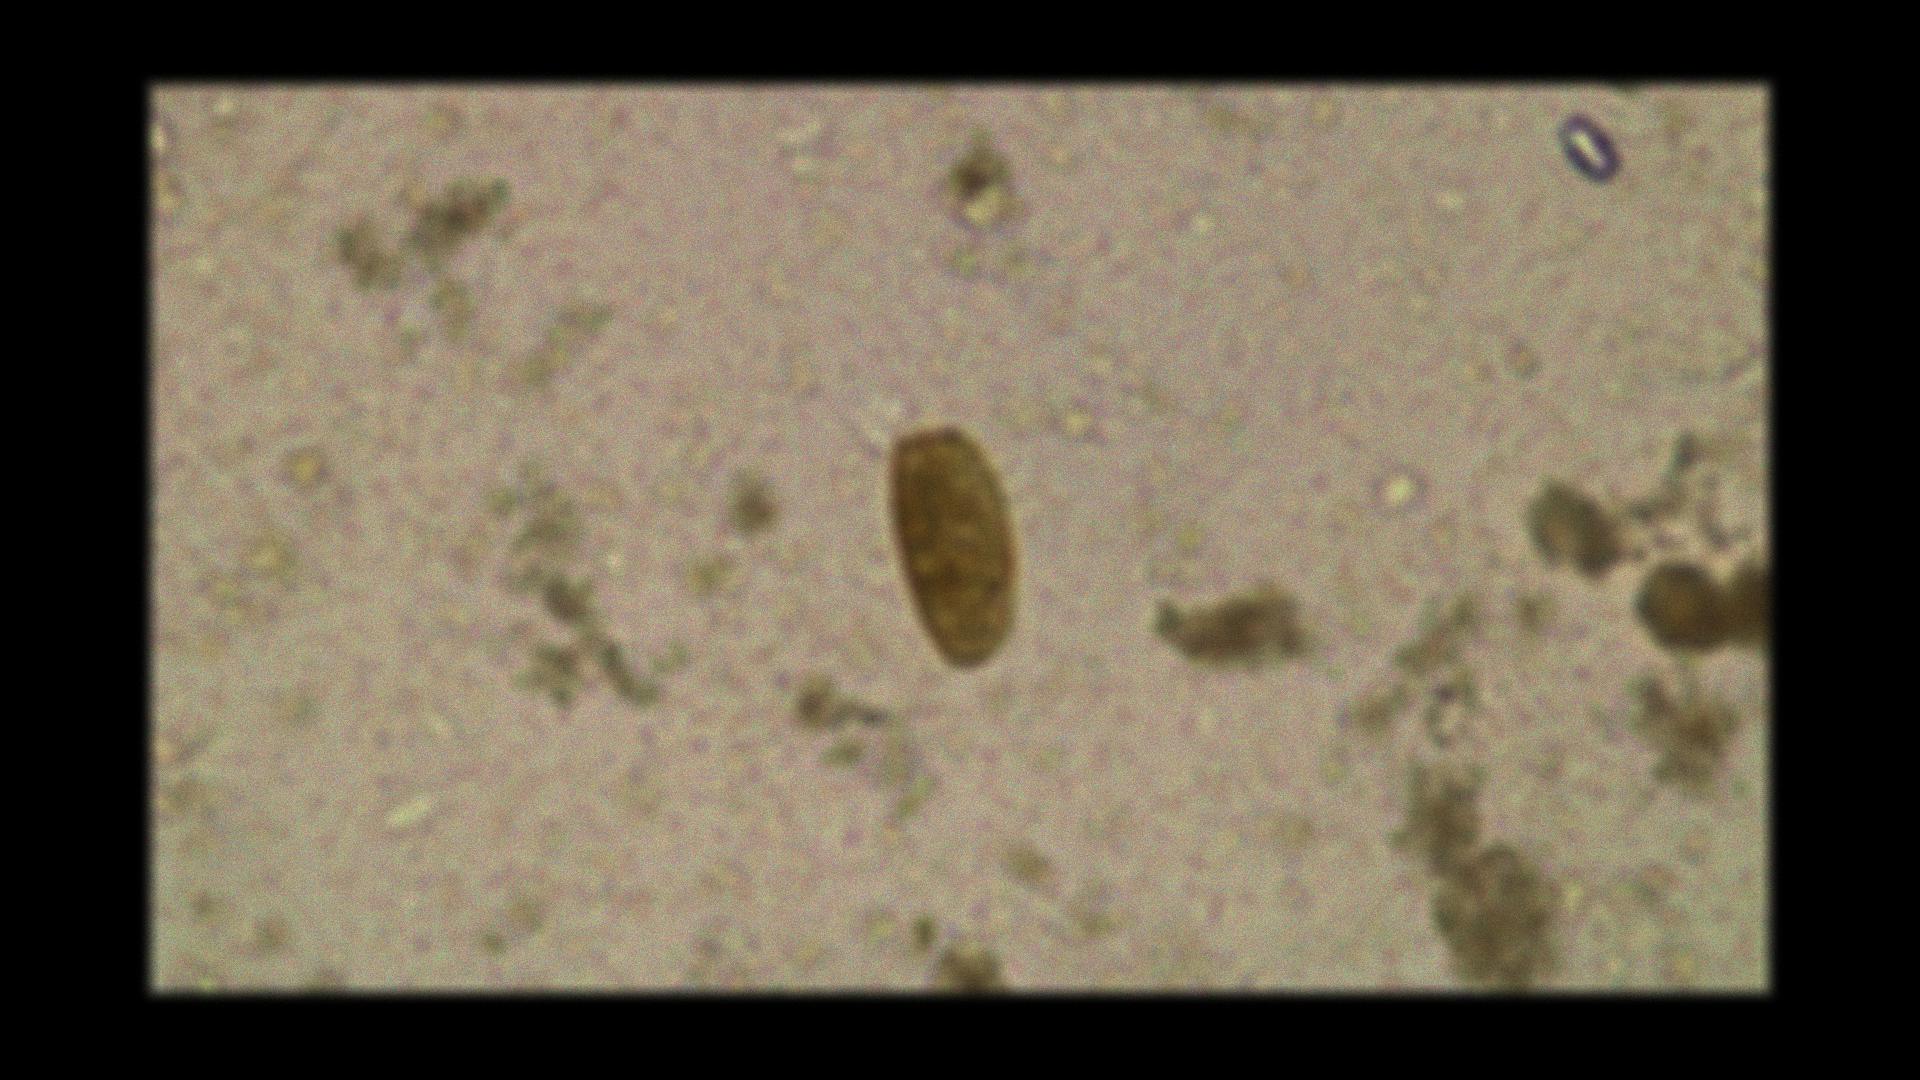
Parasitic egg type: Paragonimus spp